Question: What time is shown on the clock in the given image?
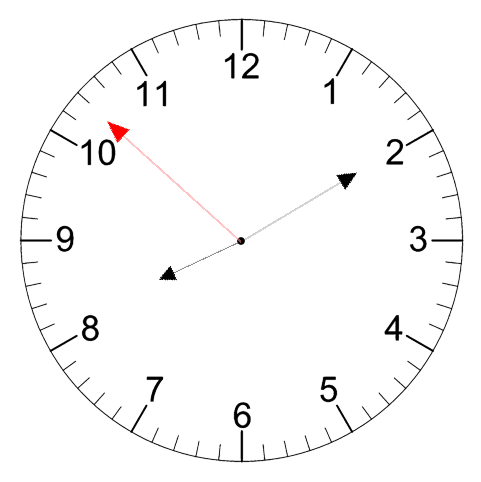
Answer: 08:09:52